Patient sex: M
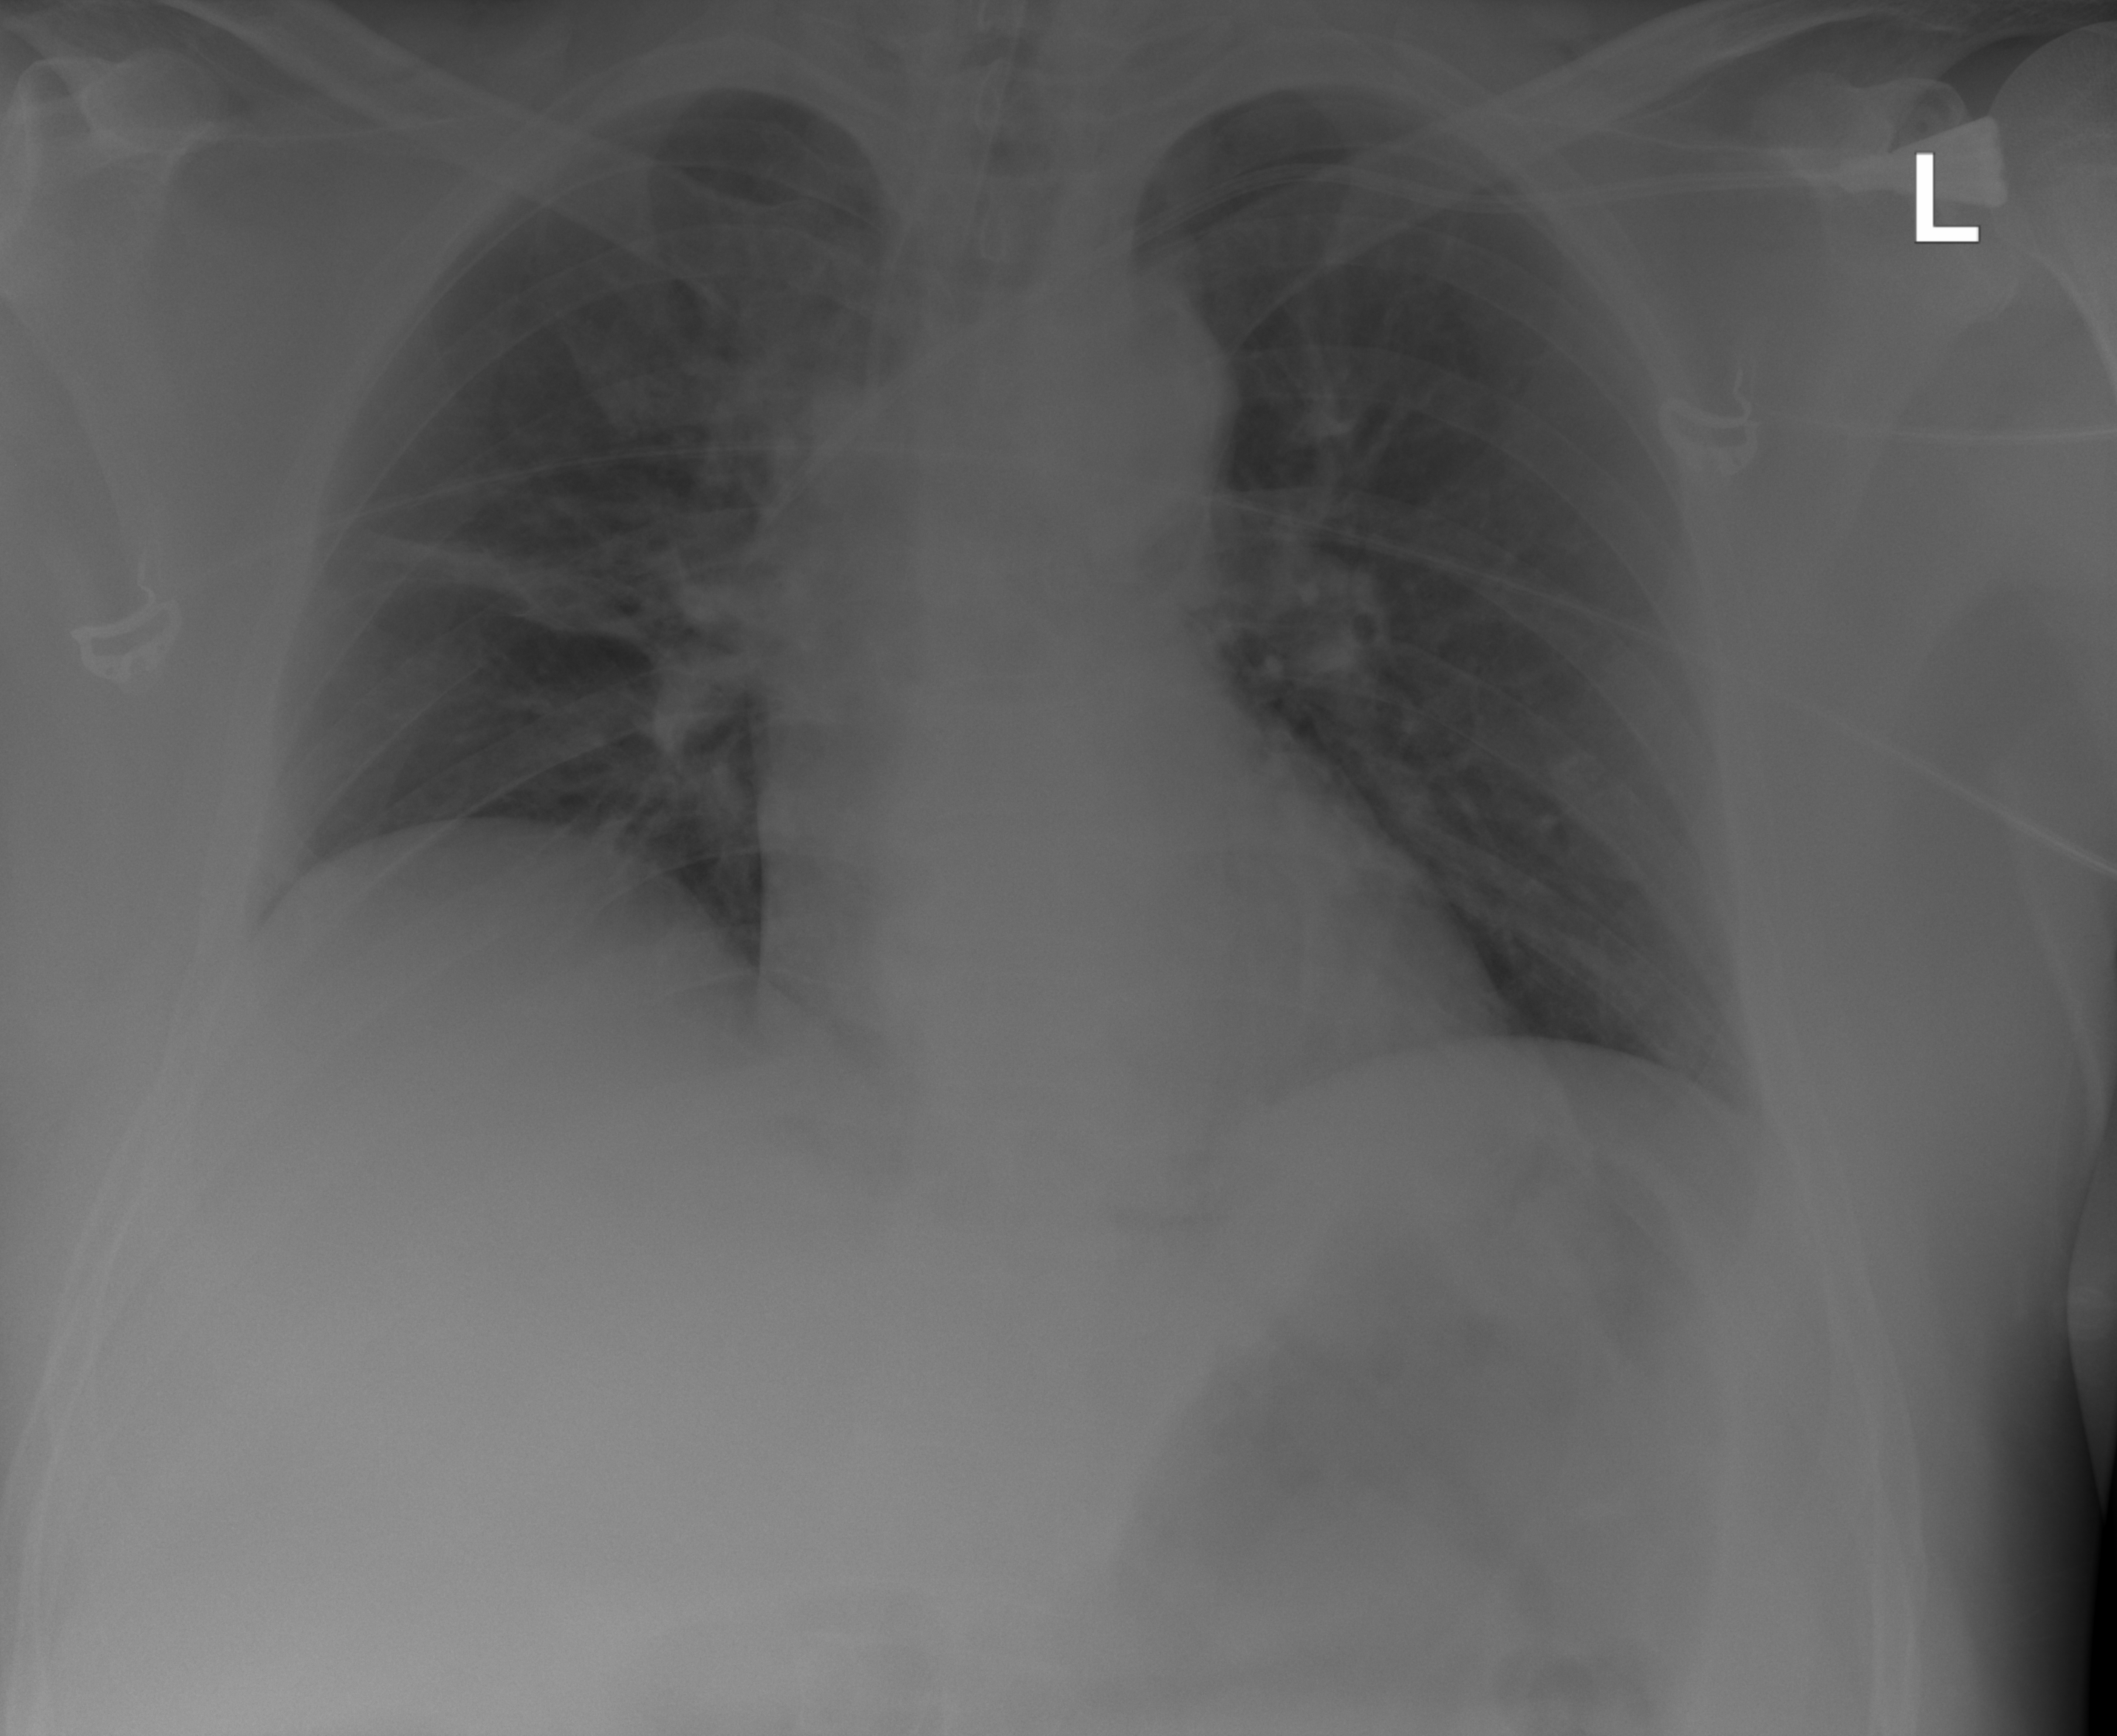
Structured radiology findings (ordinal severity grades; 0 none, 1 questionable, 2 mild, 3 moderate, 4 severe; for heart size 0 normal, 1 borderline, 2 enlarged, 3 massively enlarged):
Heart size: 0
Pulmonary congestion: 0
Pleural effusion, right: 0
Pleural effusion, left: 0
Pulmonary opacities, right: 0
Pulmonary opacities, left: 0
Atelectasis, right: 2
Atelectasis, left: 0